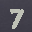
Label: 7